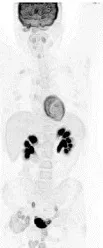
Radiographic and hematologic responses with therapy. B; Serial complete blood counts during treatment with nivolumab demonstrating significant tri-lineage improvement for Patient 1.
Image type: radiology (pet)